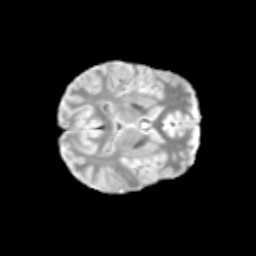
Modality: T2w
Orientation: axial
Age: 12
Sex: female
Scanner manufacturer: siemens
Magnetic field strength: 3 T
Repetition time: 3.8 s
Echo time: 0.07 s